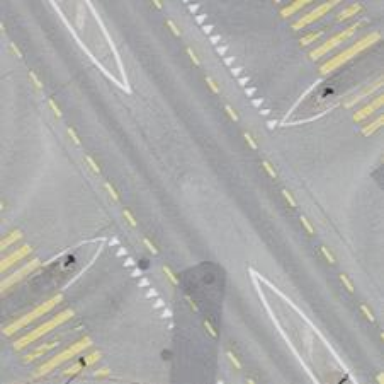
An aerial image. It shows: Secondary road with lanes for both pedestrians and cyclists.